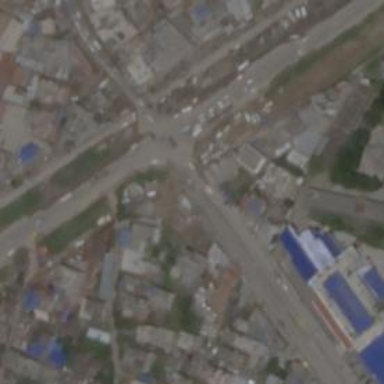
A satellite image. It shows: Crossing road.